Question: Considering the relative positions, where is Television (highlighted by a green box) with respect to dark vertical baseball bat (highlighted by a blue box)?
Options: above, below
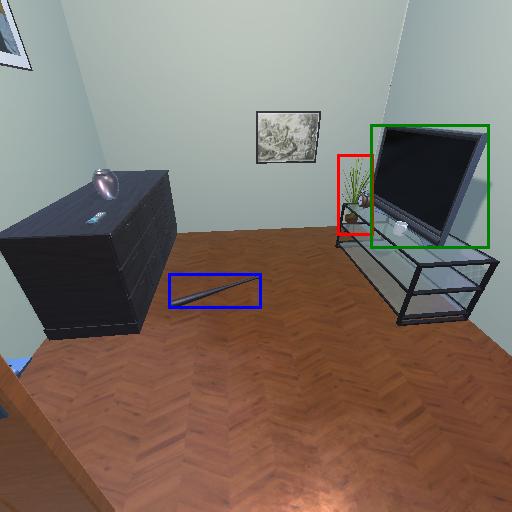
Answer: above